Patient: sex M, age 53
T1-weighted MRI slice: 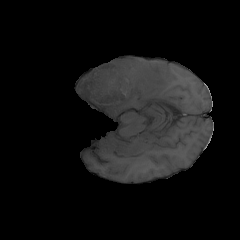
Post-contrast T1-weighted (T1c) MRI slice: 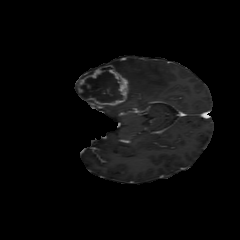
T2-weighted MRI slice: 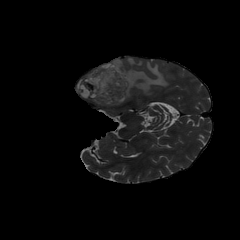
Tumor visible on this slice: yes
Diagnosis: Glioblastoma, IDH-wildtype
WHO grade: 4